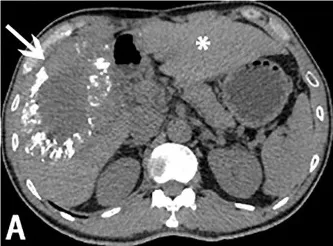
Computed tomography (CT) scans before stage II ALPPS. Reduce of tumor load (white arrow) and hypertrophy of segments 2 and 3 (asterisk) was showed on CT scans. Plain scan.
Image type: radiology (ct)